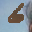
Label: 6